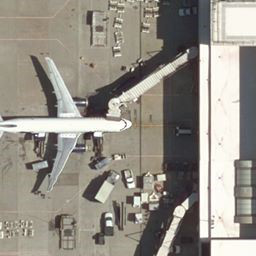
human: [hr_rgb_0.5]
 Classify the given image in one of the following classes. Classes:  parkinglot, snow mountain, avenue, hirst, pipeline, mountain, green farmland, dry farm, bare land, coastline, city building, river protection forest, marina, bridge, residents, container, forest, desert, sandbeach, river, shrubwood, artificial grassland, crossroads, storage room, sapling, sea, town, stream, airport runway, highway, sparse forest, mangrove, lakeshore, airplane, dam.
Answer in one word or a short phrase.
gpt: airplane